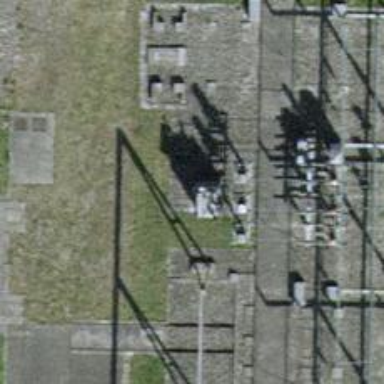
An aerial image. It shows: Insulator used in power systems.